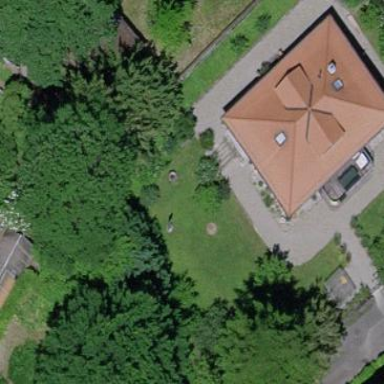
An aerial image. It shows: Hipped roof on residential building.